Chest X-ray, AP view. Patient: 44 years old, sex F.
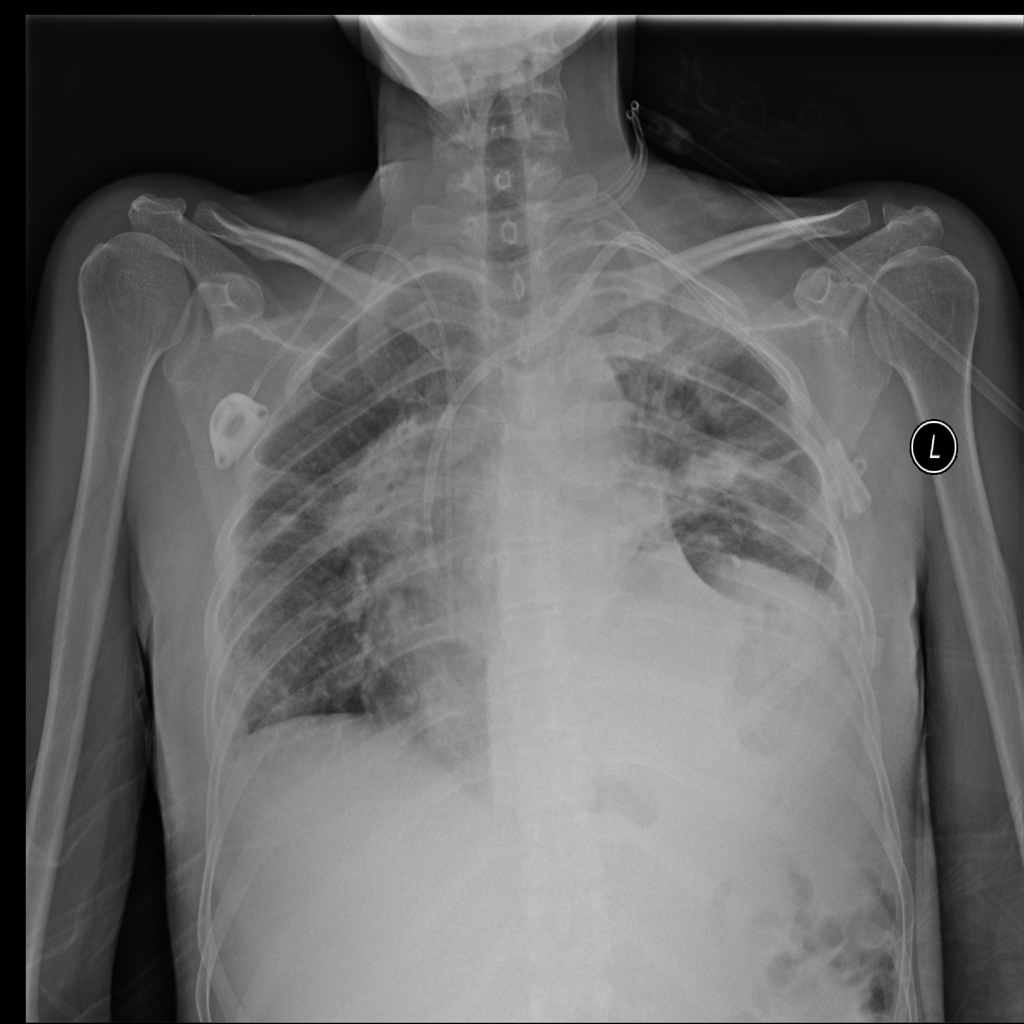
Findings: Infiltration, Mass